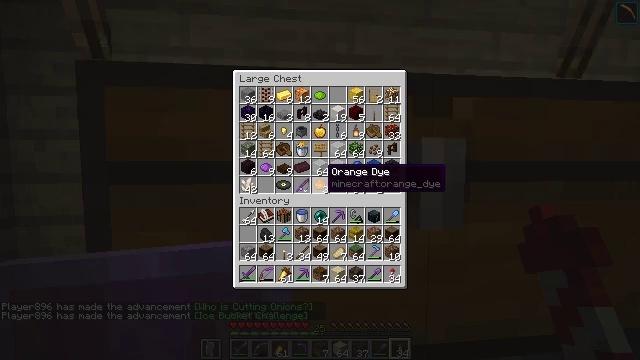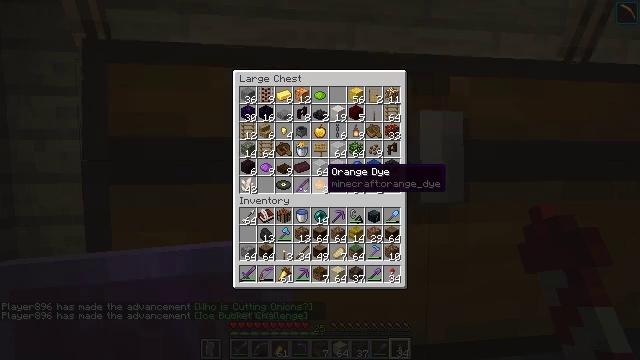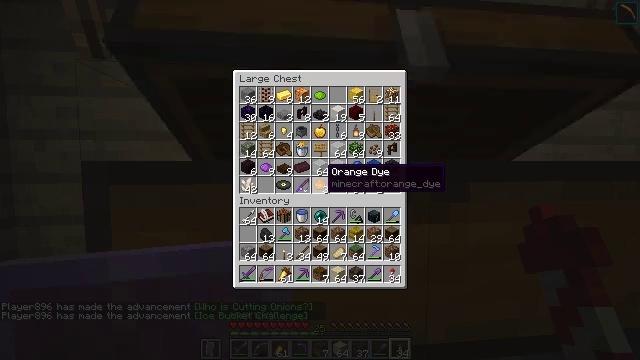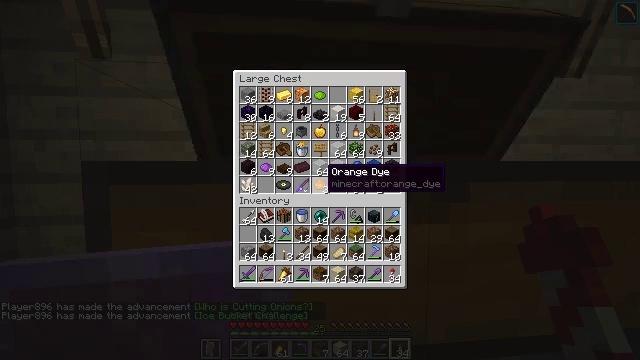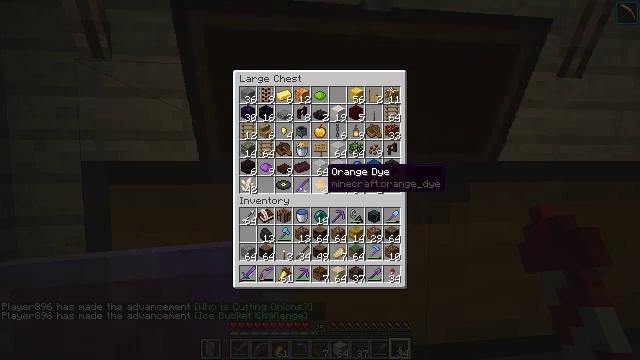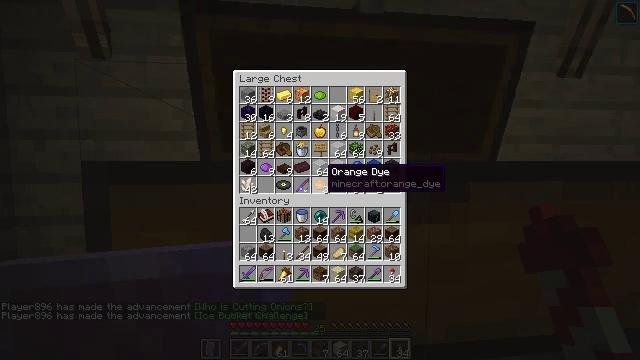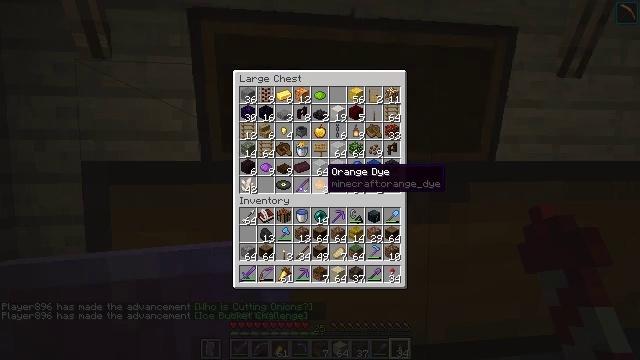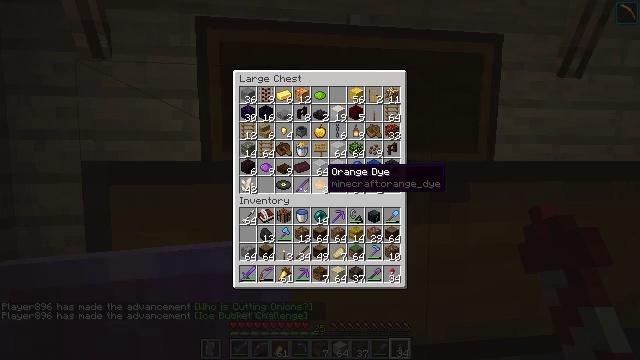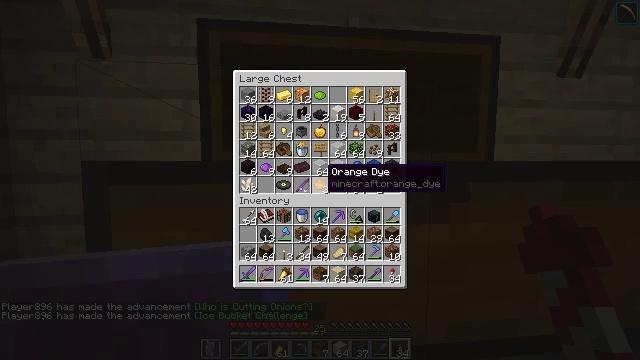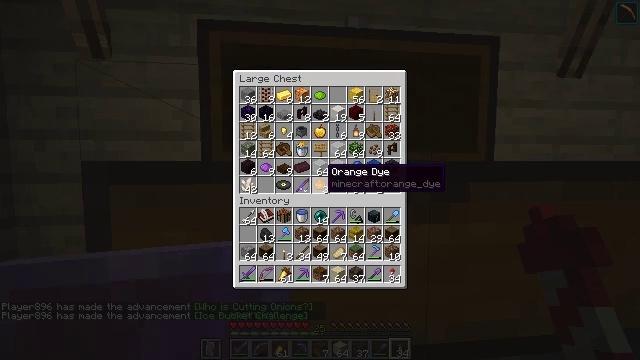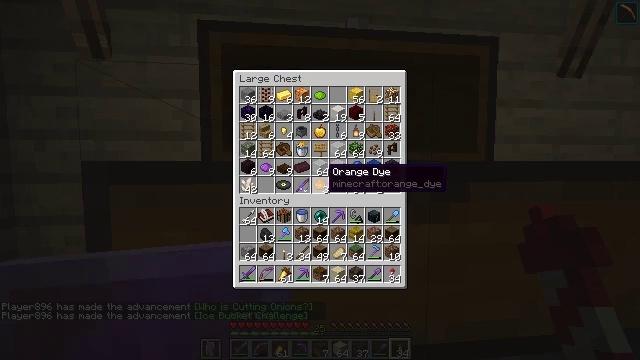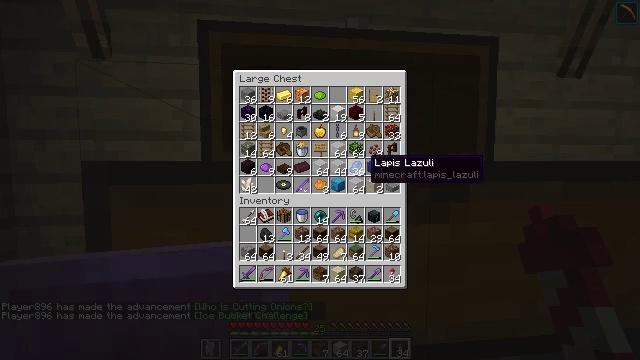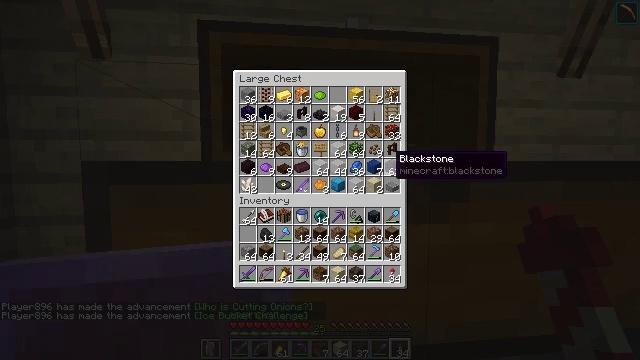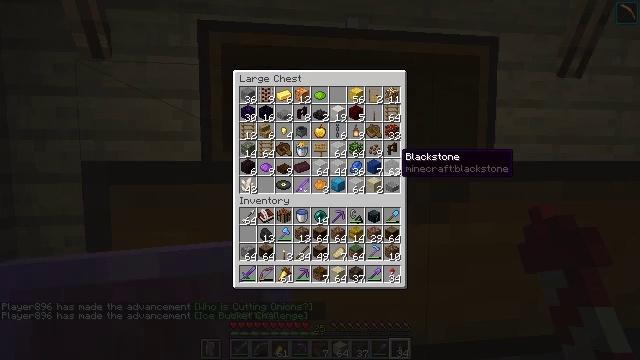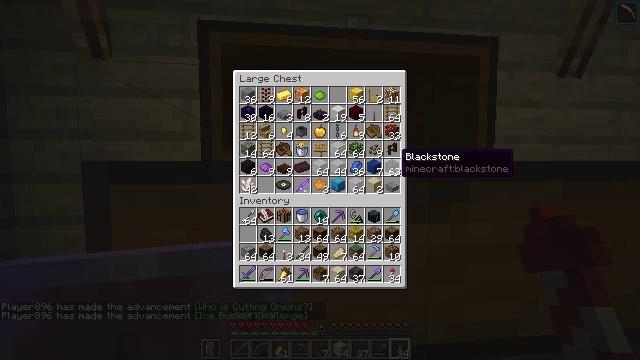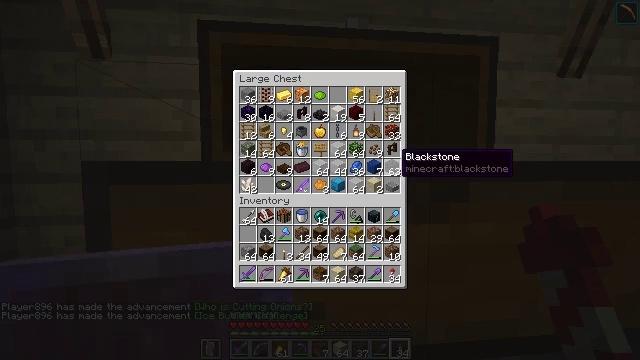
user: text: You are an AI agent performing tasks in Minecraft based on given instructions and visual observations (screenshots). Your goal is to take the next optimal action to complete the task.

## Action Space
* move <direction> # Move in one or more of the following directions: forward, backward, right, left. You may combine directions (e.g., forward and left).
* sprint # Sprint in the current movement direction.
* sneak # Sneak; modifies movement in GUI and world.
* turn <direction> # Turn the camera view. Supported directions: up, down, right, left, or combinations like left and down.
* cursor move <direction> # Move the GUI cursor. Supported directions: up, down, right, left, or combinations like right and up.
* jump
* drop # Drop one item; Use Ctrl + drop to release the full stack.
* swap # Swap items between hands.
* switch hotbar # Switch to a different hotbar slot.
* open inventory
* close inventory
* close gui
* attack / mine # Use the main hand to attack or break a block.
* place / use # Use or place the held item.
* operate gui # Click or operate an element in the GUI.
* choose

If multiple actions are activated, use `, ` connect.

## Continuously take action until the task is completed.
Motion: motion action
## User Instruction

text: Combine cocoa beans in the crafting grid to get brown dye.
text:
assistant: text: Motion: no_op
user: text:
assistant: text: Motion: no_op
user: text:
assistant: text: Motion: no_op
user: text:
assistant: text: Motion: no_op
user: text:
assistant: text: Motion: no_op
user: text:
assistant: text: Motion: no_op
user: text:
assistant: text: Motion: no_op
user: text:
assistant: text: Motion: no_op
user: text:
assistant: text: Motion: no_op
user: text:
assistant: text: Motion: no_op
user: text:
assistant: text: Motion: cursor move right and up
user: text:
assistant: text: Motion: cursor move right
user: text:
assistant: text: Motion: no_op
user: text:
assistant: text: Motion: no_op
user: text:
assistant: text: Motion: no_op
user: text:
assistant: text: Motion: no_op
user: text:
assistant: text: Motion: no_op
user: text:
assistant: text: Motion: no_op
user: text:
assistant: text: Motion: no_op
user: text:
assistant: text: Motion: no_op
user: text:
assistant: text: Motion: no_op
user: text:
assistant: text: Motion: no_op
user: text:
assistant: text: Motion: no_op
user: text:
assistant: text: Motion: no_op
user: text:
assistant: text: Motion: no_op
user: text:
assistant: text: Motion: cursor move left and up
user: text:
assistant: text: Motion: no_op
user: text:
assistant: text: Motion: sneak
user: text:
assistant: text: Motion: sneak
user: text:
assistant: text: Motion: sneak, cursor move down